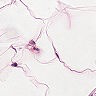
Metastatic tissue present: no